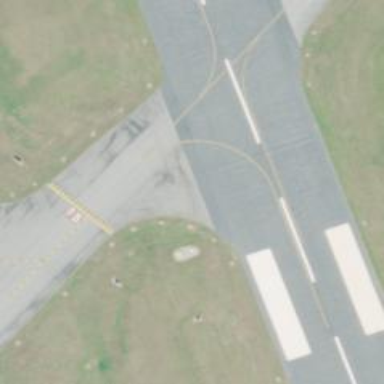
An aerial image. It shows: View of taxiway at the airport.